Interaction volume radius: 5 \u00c5
Interaction volume height: 20 \u00c5
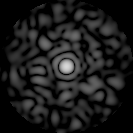
Disorder parameter: 0.8276